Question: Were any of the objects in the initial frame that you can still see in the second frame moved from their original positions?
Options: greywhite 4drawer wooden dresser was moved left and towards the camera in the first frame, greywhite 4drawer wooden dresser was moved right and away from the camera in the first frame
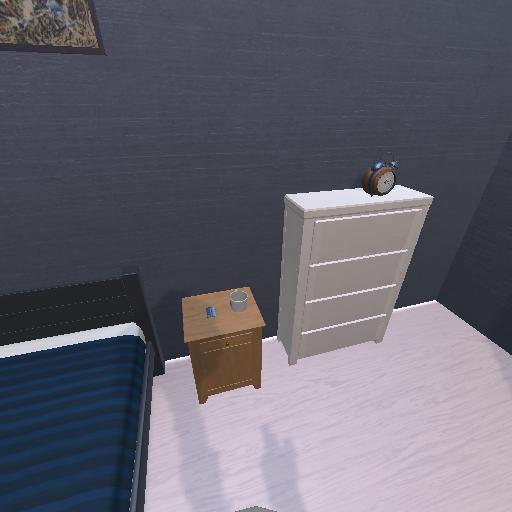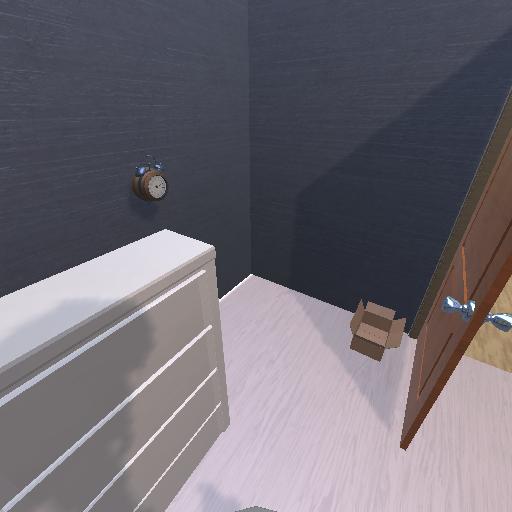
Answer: greywhite 4drawer wooden dresser was moved left and towards the camera in the first frame